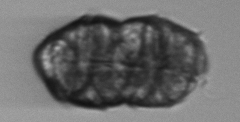
Label: Margalefidinium